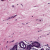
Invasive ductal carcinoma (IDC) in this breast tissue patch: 0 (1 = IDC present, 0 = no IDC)